Question: I need to setup a Scala Map that maps from String to an object (string, integer, floating point number)
I tried this code:
'''
val m = Map<URL>
'''
to get type mismatch error.

What could be the solution to this issue?
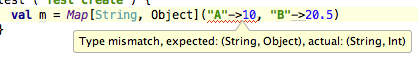
Answer: Strictly speaking Scala 'Int' is not a subtype of 'Object', but it is a subtype of 'AnyVal':
'''
val m = Map<URL>
'''
Where 'AnyVal' is a common super type of all Scala primitives, I always refer to this image which illustrates the type hierarchy:
<URL>
<URL>
If you want a common supertype with 'scala.Scala.Object' or of 'java.lang.Object' use 'Any'.
<URL> is the link to the image.